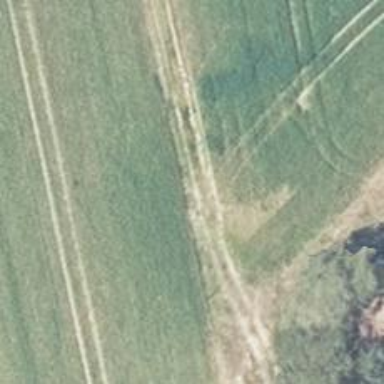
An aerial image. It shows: Grass track with grade5 tracktype.